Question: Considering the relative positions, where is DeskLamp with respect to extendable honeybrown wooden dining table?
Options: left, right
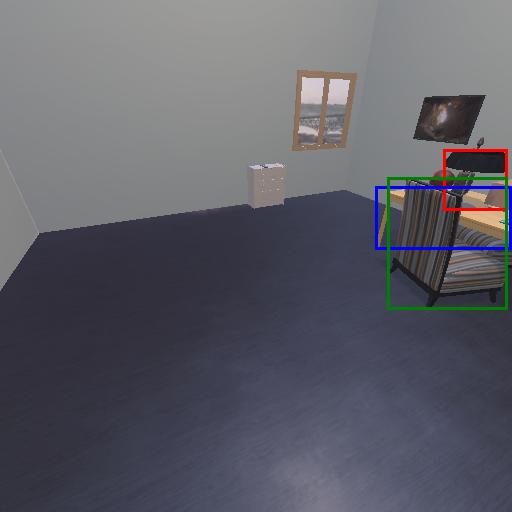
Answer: left